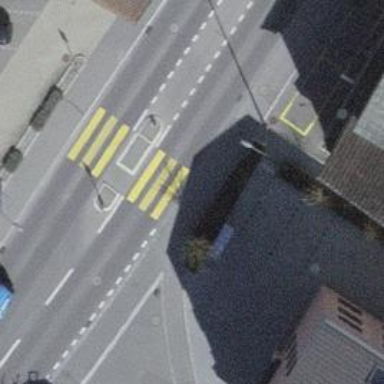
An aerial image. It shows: Uncontrolled zebra crossing with central island.